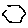
Label: hexagon